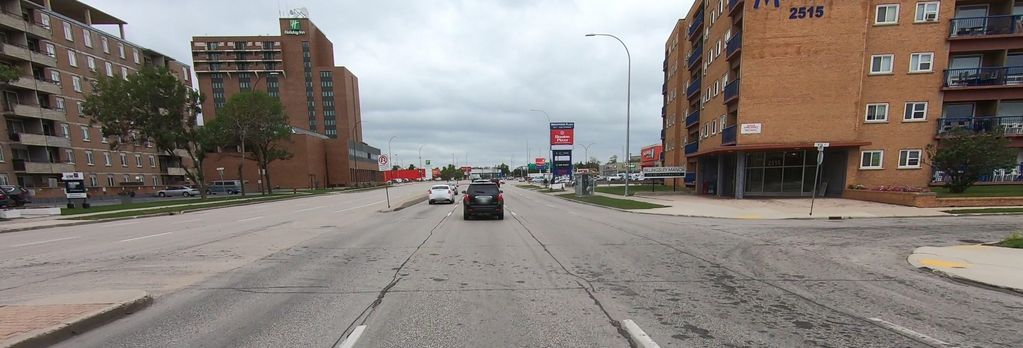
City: winnipeg